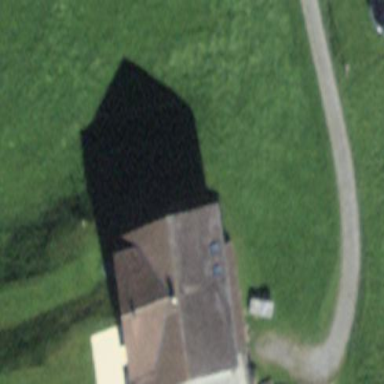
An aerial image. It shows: Farm building.